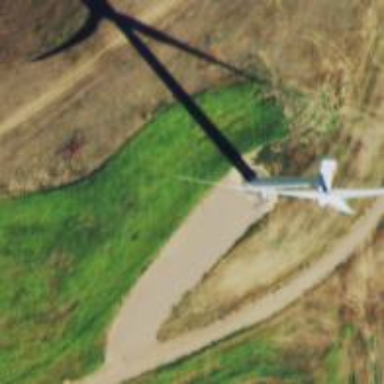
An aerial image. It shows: Wind generator using wind turbines of horizontal axis.